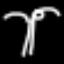
Label: palm tree